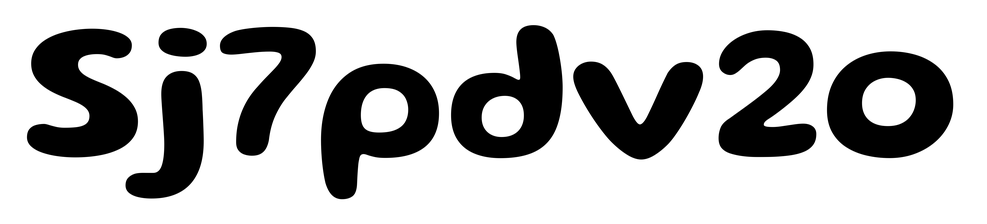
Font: Gluten_SemiBold